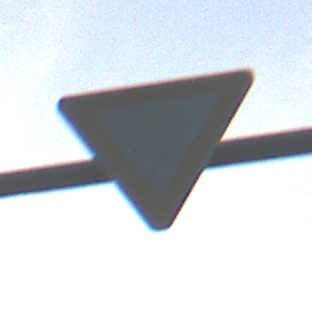
Verkehrszeichen: VorfahrtGewaehren
Umgebung: Outdoor, Nature
Tageszeit: SunriseSunset
Wetter: PartlyCloudy
Licht: Natural
Jahreszeit: NotSpecified
Kontrast: MediumContrast